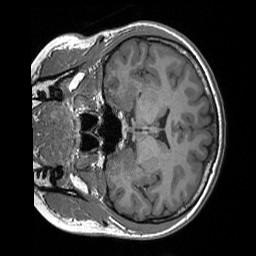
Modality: T1w
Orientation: coronal
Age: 22
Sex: female
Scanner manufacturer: siemens
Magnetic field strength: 3 T
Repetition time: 1.56 s
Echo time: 0.00207 s